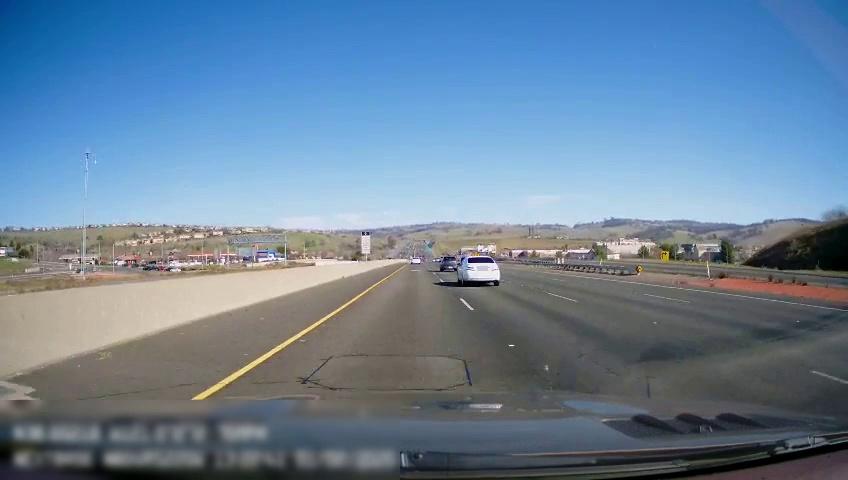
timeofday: Day
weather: Sunny
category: Drivable Space
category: Drivable Space
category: Vehicles | Car
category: Vehicles | Car
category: Vehicles | SUV
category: Lanes | Current Lane
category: Lanes | Current Lane
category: Lanes | Alternate Lane
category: Lanes | Alternate Lane
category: Lanes | Alternate Lane
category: Traffic | Signs